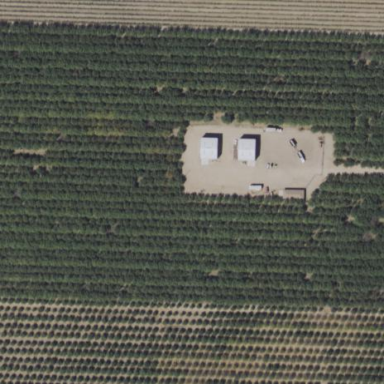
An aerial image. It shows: Almond orchard with rows of almond trees.